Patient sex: F
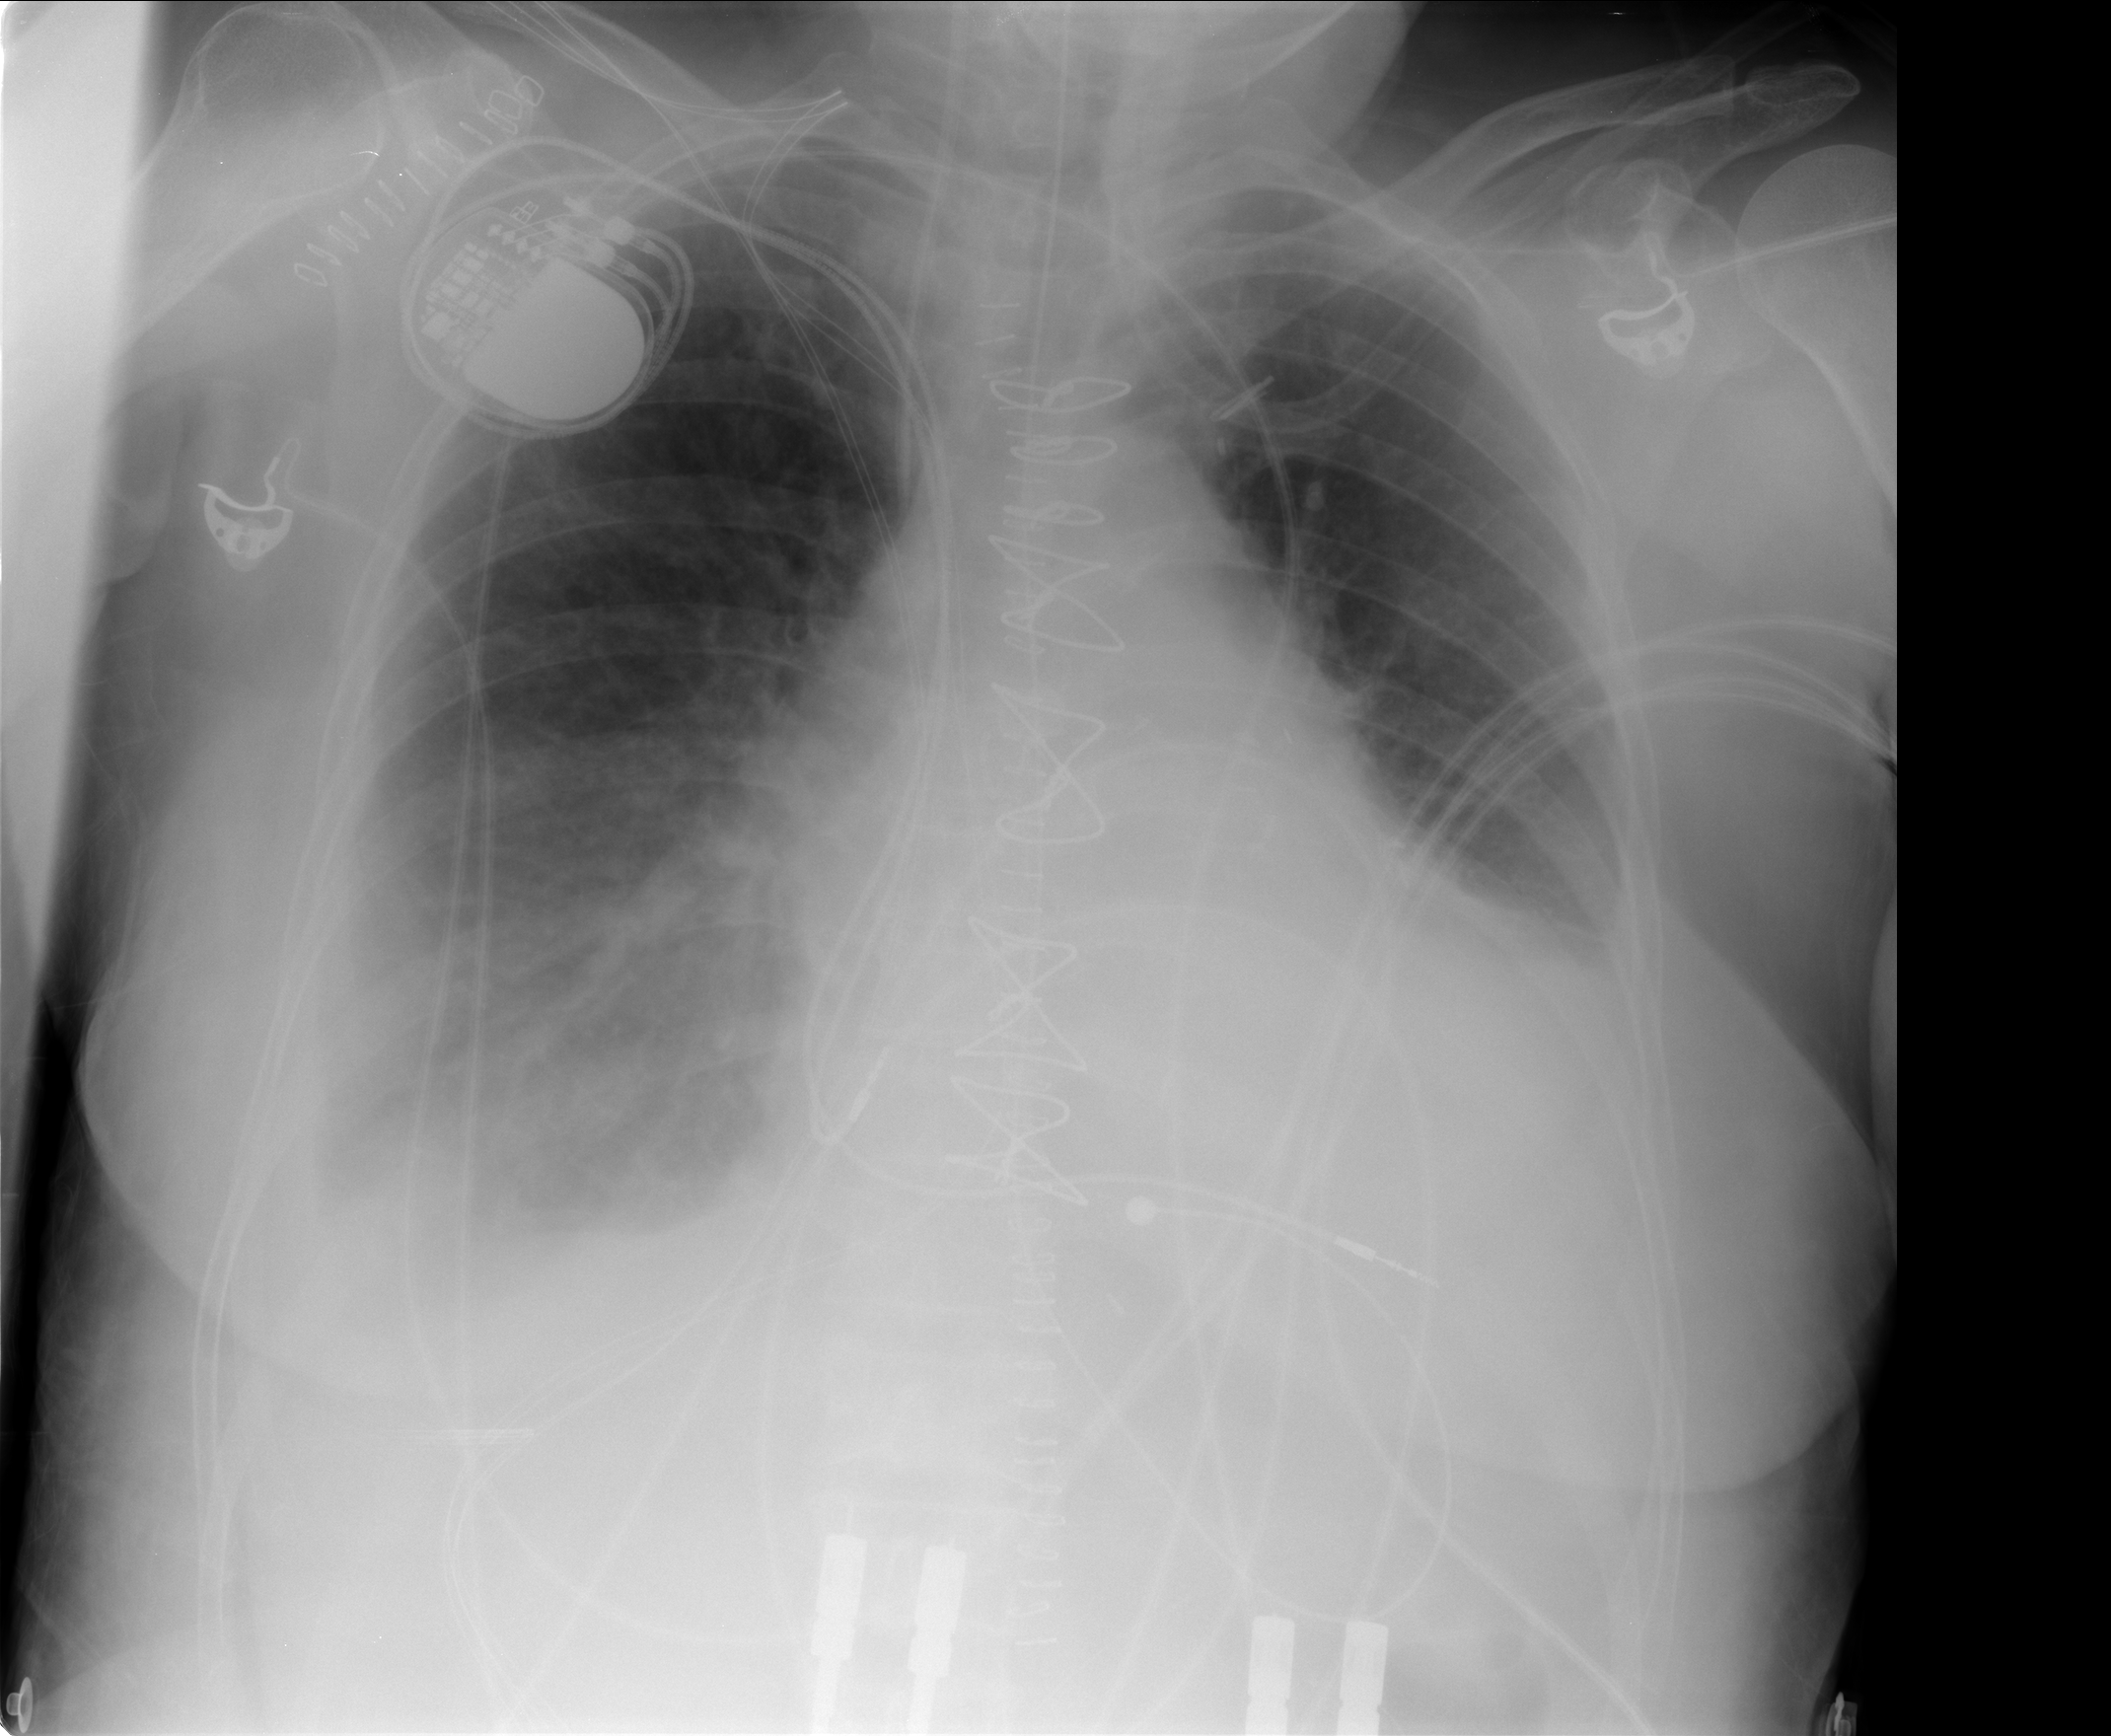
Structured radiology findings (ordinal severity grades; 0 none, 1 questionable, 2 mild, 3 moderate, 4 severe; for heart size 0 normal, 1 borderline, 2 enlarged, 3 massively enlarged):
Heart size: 2
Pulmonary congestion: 2
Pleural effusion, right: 2
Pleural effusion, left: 2
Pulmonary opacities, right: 1
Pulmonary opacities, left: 1
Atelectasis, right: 2
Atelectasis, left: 2